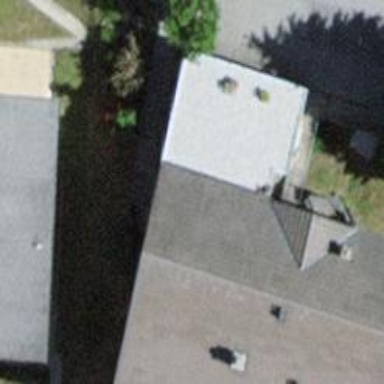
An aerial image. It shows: Garage.